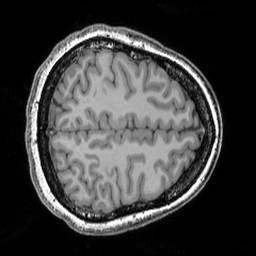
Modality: T1w
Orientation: axial
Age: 27
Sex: female
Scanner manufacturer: siemens
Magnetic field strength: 3 T
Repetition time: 1.9 s
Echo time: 0.00444 s